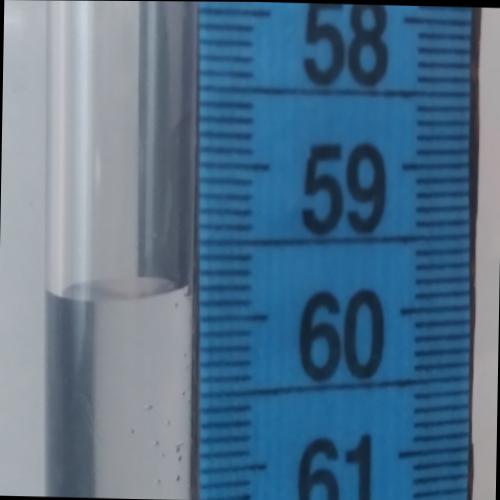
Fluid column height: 59.8 cm